Question: I'm using the High Chart's API to create a line chart on my DetailsPage, after setting it up according to this tutorial, <URL> . The problem is when I publish the site from Visual Studio, the chart doesn't show.
To debug this, I checked the page with inspect element after the site is published and came across this error:
"HighCharts is not defined" which points to this line in the ChartController,
'chart = new Highcharts.Chart({'.
Does anyone know how to fix this reference error? Or how can I debug the problem, as I seem to have followed all the relevant steps.
The High Charts bundle is defined like this in the bundle config class:
'''
bundles.Add(new ScriptBundle("~/bundles/highcharts").IncludeDirectory("~/Scripts/Highcharts-4.0.1/js", "*.js"));
'''
The bundle as its referenced in the layout.cshtml file:
'''
<head>
<meta charset="utf-8" />
<title>@ViewBag.Title - Gesture Physio - Control Panel</title>
<link href="~/favicon.ico" rel="shortcut icon" type="image/x-icon" />
<meta name="viewport" content="width=device-width" />
@Styles.Render("~/Content/css")
@Scripts.Render("~/bundles/modernizr")
@Scripts.Render("~/bundles/jquery")
@Scripts.Render("~/bundles/highcharts")
'''
And this is the location of the js files within the project tree:

This is the page's mark up:
'''
@{
ViewBag.Title = "DetailsPage";
}
<h2>Progress Details Chart</h2>
@model DotNet.Highcharts.Highcharts
<p>Max Range Readings</p>
@(Model)
'''
And the page's controller:
'''
using DotNet.Highcharts;
using DotNet.Highcharts.Enums;
using DotNet.Highcharts.Helpers;
using DotNet.Highcharts.Options;
using GesturePhysioWebClient.DAL;
using GesturePhysioWebClient.Models;
using Microsoft.WindowsAzure.MobileServices;
using System;
using System.Collections.Generic;
using System.Linq;
using System.Threading.Tasks;
using System.Web;
using System.Web.Mvc;
namespace GesturePhysioWebClient.Controllers
{
public class ChartController : Controller
{
//Restrict access to non-logged in users
[Authorize]
public async Task<ActionResult> DetailsPage()
{
var mobileClient = new MobileServiceClient("https://progressreportdb.azure-mobile.net/",
"************************"
);
var itemModelTable = mobileClient.GetTable<Item>();
var result = await itemModelTable
/*.OrderByDescending(Item => Item.Id)
.Take(40)*/
.ToListAsync();
ViewBag.Message = "Patient Progress Details.";
var yDataMaxRange = result.Select(item => Double.Parse(item.Max_Range ?? "0")).ToArray();
var xDataDates = result.Select(item => DateTime.Parse(item.Date, System.Globalization.CultureInfo.InvariantCulture).ToShortDateString()).ToArray();
//cast the y values to an object array:
object[] yDataAsObjectArray = yDataMaxRange.Cast<object>().ToArray();
var chart = new Highcharts("chart").
InitChart(new Chart { DefaultSeriesType = ChartTypes.Line })
.SetTitle(new Title { Text = "User Max Range Readings" })
.SetSubtitle(new Subtitle { Text = "ROM Progress" })
.SetXAxis(new XAxis { Categories = xDataDates })
.SetYAxis(new YAxis { Title = new YAxisTitle { Text = "Max Range Readings" } })
.SetTooltip(new Tooltip { Enabled = true, Formatter = @"function() {return '<b>' + this.series.name + '</b> <br/>' + this.x + ':' + this.y; }" })
.SetPlotOptions(new PlotOptions
{
Line = new PlotOptionsLine
{
DataLabels = new PlotOptionsLineDataLabels
{
Enabled = true
},
EnableMouseTracking = false
}
})
.SetSeries(new[]
{
new Series {Name = "Max ROM", Data = new Data(yDataAsObjectArray) }
//new Series { Name = "Total", Data = new Data(new object[] { 441, 441, 22, 30, 610 }) }
});
return View(chart);
}
}
}
'''
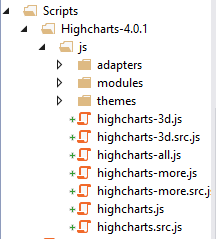
Answer: You need to add the bundle to your layout file. The relevant code is below:
'''
@Scripts.Render("~/bundles/highcharts")
'''
You can add this to the head tag in your layout file. Also make sure that you add the jquery bundle before the highcharts bundle as mentioned in the article.
In your BundleConfig, replace your highcharts bundles to not use IncludeDirectory as shown below
'''
bundles.Add(new ScriptBundle("~/bundles/highcharts").Include(
"~/Scripts/Highcharts-4.0.1/js/highcharts.js"
));
'''